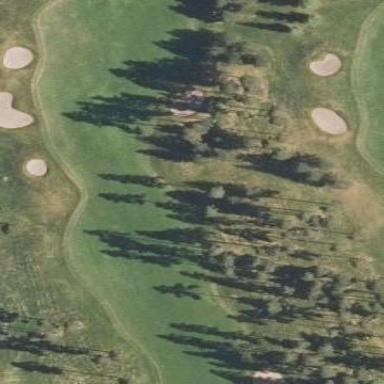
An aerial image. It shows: Grassy area designated as golf fairway.